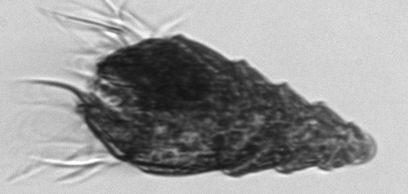
Label: Laboea_strobila